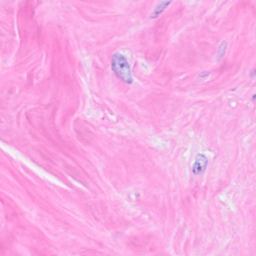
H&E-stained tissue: Breast